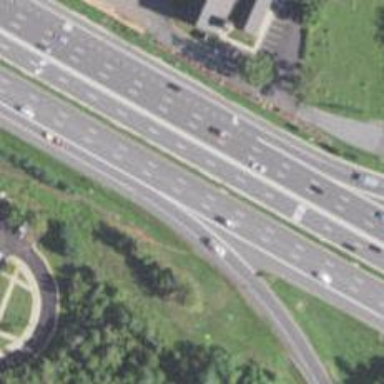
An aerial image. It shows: Asphalt trunk highway classified as expressway.